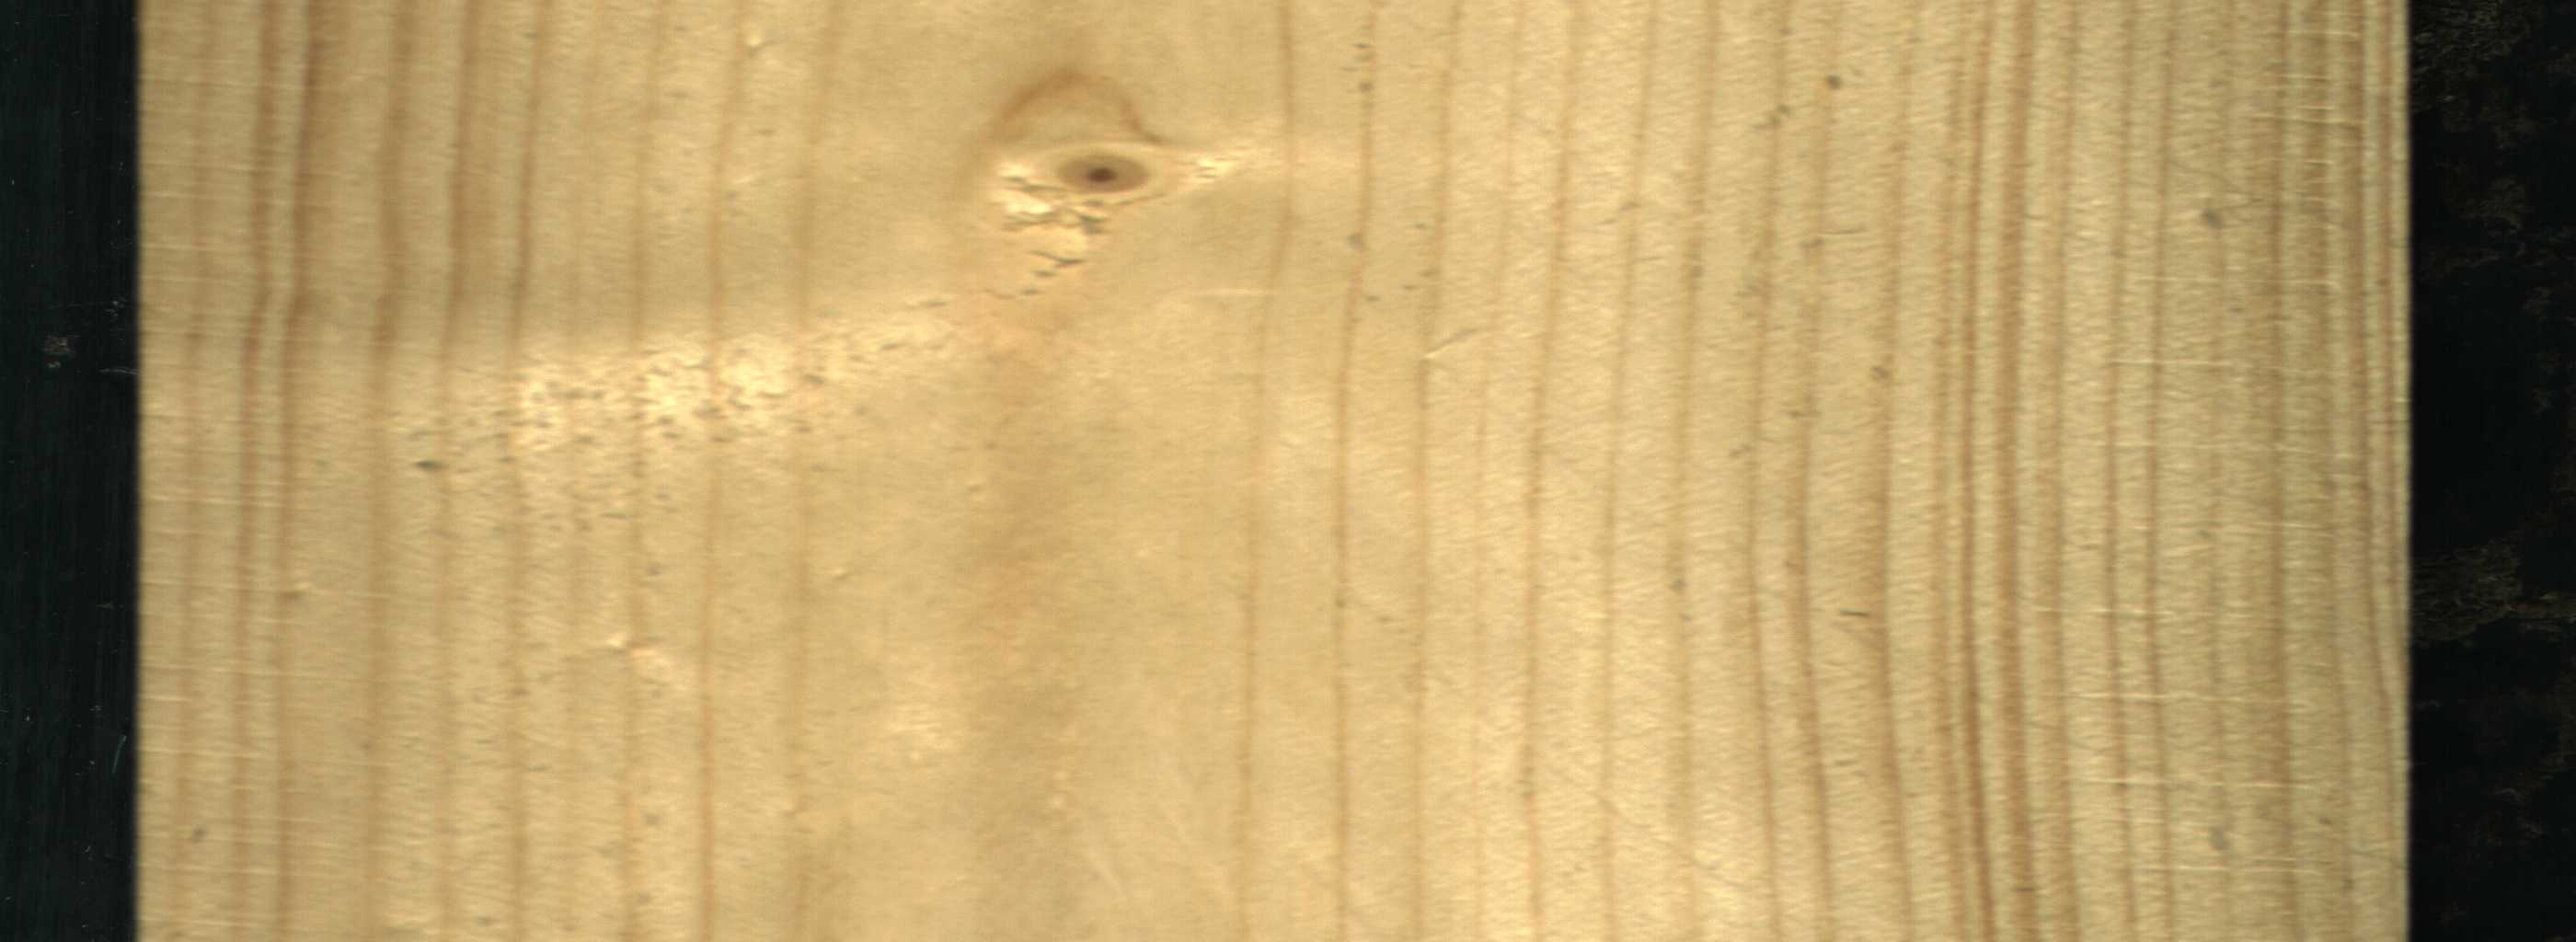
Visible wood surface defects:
Live_Knot